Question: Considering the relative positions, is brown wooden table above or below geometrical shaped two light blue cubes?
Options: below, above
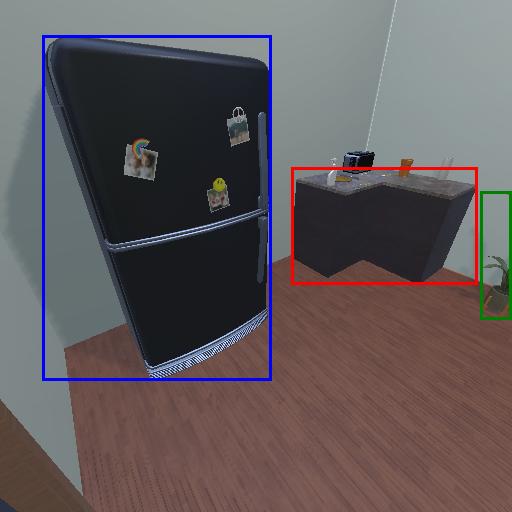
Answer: below